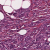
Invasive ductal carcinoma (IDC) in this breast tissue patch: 1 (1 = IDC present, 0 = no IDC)